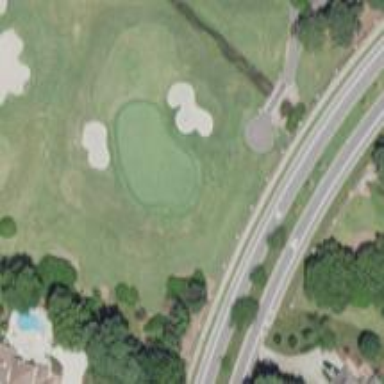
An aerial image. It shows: Path for both roads and golfers.